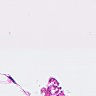
Metastatic tissue present: no